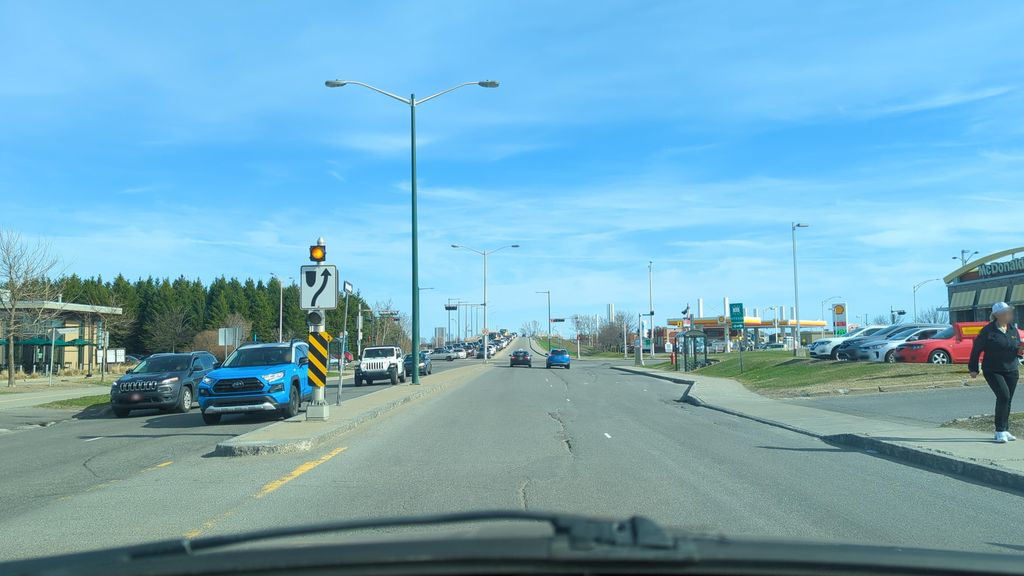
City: quebec_city